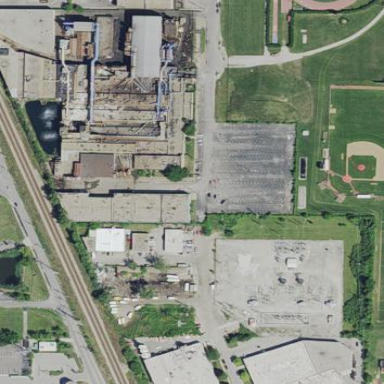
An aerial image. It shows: Industrial area.